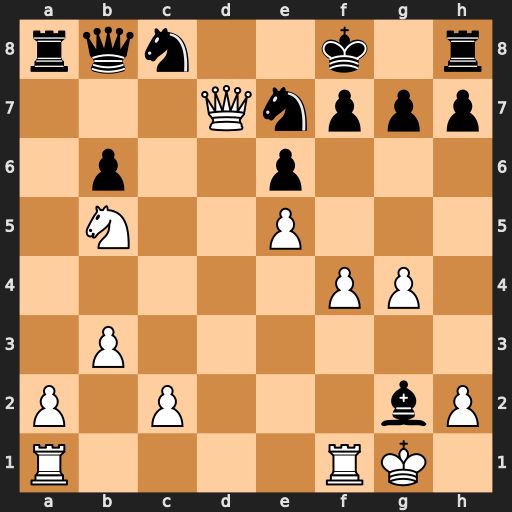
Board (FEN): rqn2k1r/3Qnppp/1p2p3/1N2P3/5PP1/1P6/P1P3bP/R4RK1
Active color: w
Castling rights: -
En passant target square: -
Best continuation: Qd8#